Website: lowes
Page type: cart
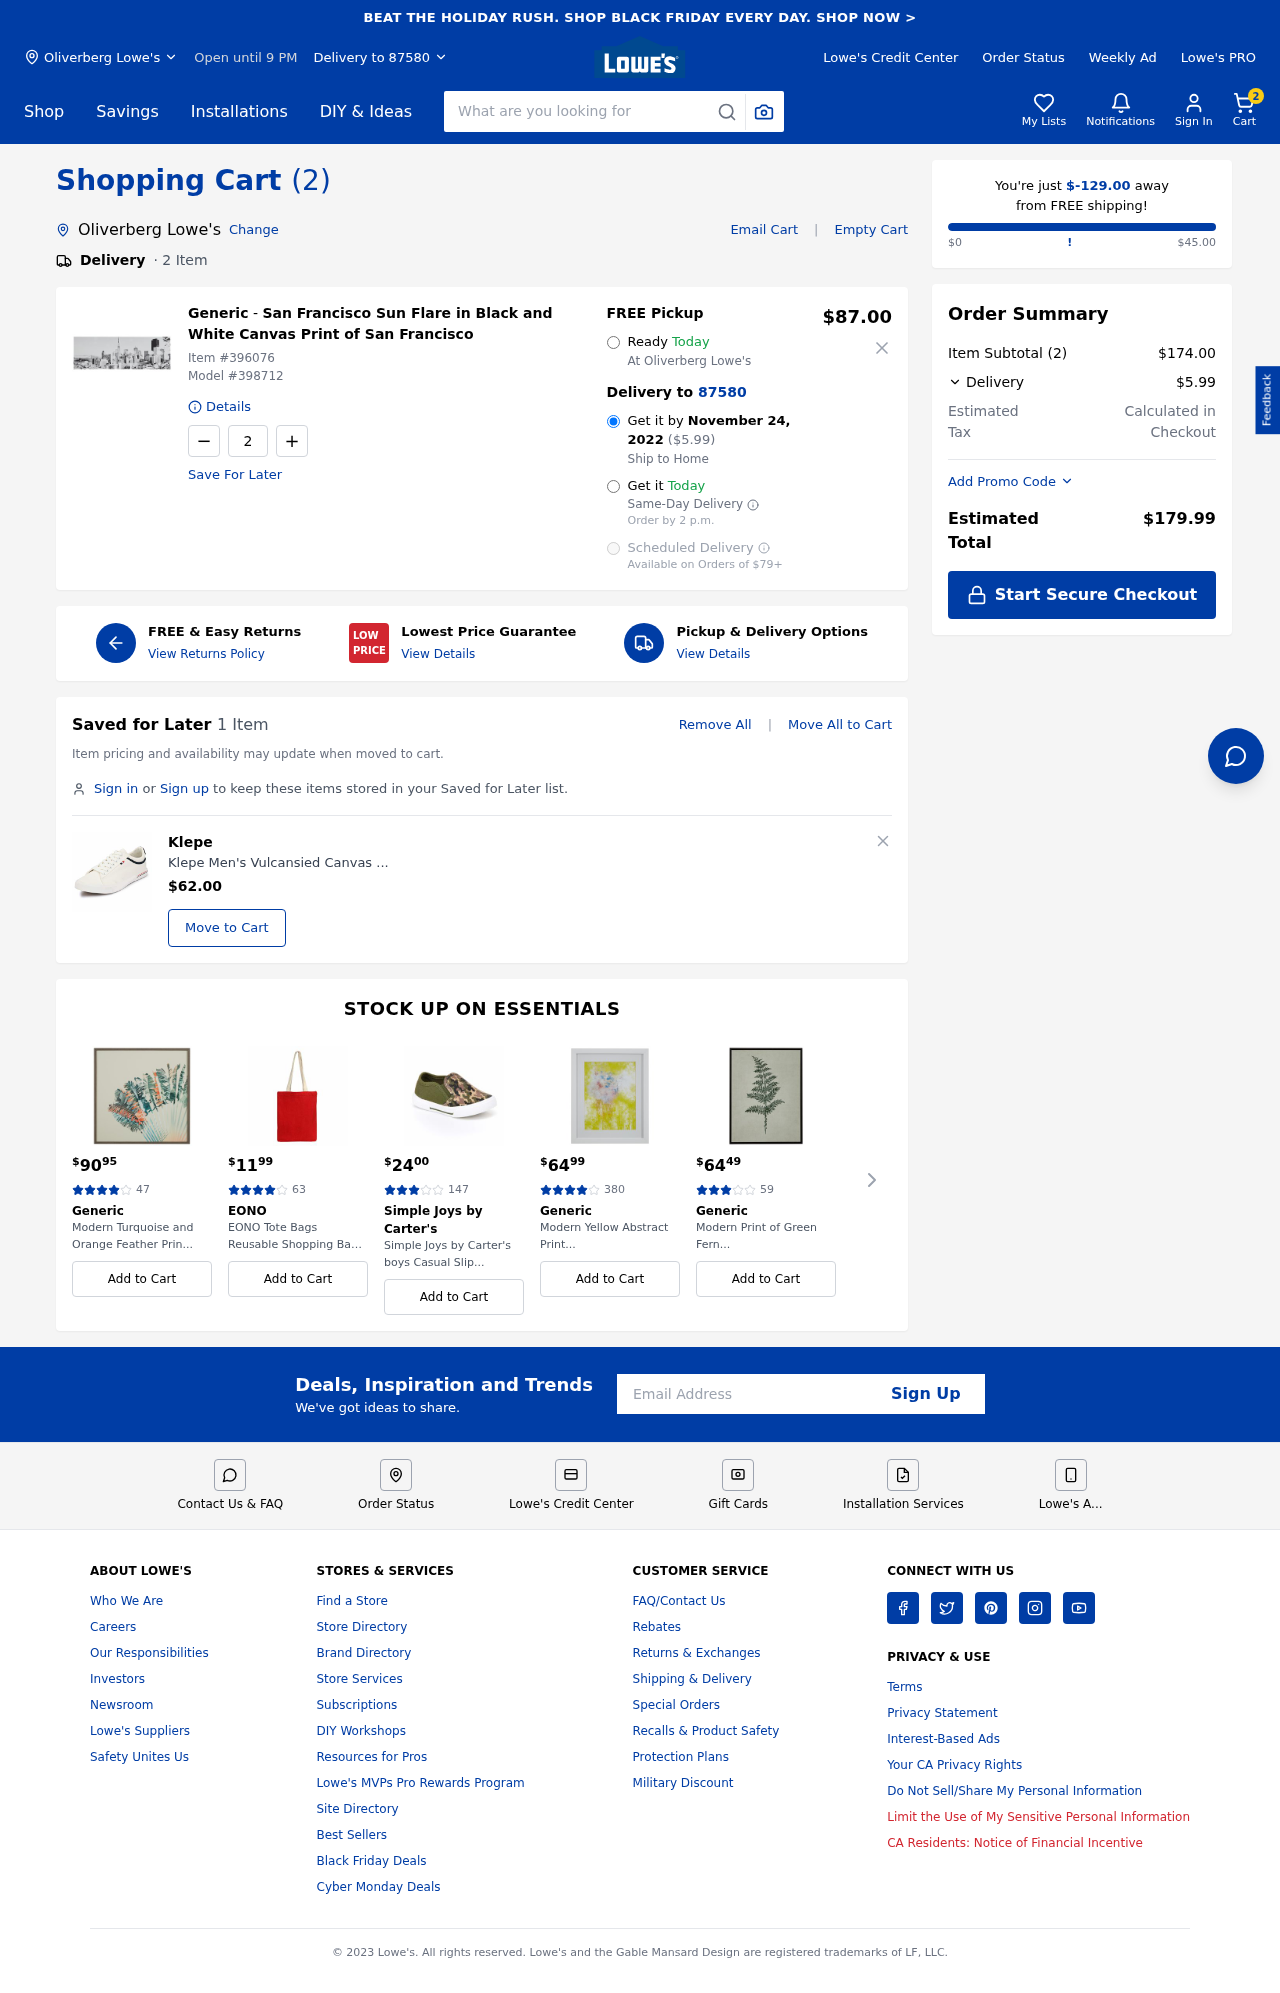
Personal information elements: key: PII_CITY
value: Oliverberg Lowe's
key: PII_EMAIL
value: samanthaheath@yahoo.com
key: PII_POSTCODE
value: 87580
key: PII_CITY2
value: Oliverberg Lowe's
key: PII_CITY3
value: Oliverberg
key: PII_POSTCODE_FULL
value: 87580
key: PII_POSTCODE_NUMERIC
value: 87580
Product elements: key: PRODUCT1_BRAND
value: Generic
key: PRODUCT1_NAME
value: San Francisco Sun Flare in Black and White Canvas Print of San Francisco
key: PRODUCT1_PRICE
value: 87
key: PRODUCT1_QUANTITY
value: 2
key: PRODUCT2_BRAND
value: Klepe
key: PRODUCT2_NAME
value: Klepe Men's Vulcansied Canvas White Sneakers-8 UK (42 EU) (9 US) (0701A/WHT)
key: PRODUCT2_PRICE
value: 62
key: PRODUCT1_ITEM_NUMBER
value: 396076
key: PRODUCT1_MODEL_NUMBER
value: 398712
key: PRODUCT3_PRICE
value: $9095
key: PRODUCT3_NUM_RATINGS
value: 47
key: PRODUCT3_BRAND
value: Generic
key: PRODUCT3_NAME
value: Modern Turquoise and Orange Feather Prin...
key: PRODUCT4_PRICE
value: $1199
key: PRODUCT4_NUM_RATINGS
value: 63
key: PRODUCT4_BRAND
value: EONO
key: PRODUCT4_NAME
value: EONO Tote Bags Reusable Shopping Bag Eco...
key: PRODUCT5_PRICE
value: $2400
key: PRODUCT5_NUM_RATINGS
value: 147
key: PRODUCT5_BRAND
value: Simple Joys by Carter's
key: PRODUCT5_NAME
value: Simple Joys by Carter's boys Casual Slip...
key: PRODUCT6_PRICE
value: $6499
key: PRODUCT6_NUM_RATINGS
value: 380
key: PRODUCT6_BRAND
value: Generic
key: PRODUCT6_NAME
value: Modern Yellow Abstract Print...
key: PRODUCT7_PRICE
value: $6449
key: PRODUCT7_NUM_RATINGS
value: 59
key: PRODUCT7_BRAND
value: Generic
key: PRODUCT7_NAME
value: Modern Print of Green Fern...
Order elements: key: ORDER_NUM_ITEMS
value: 2
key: ORDER_DELIVERY_DATE
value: November 24, 2022
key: ORDER_SHIPPING_COST2
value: $5.99
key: ORDER_SHIPPING_AWAY
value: $-129.00
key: ORDER_SUBTOTAL
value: $174.00
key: ORDER_SHIPPING_COST
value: $5.99
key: ORDER_TOTAL
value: $179.99
Search elements: key: HEADER_SEARCH
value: What are you looking for
Other elements: key: SAVED_NUM_ITEMS
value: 1 Item